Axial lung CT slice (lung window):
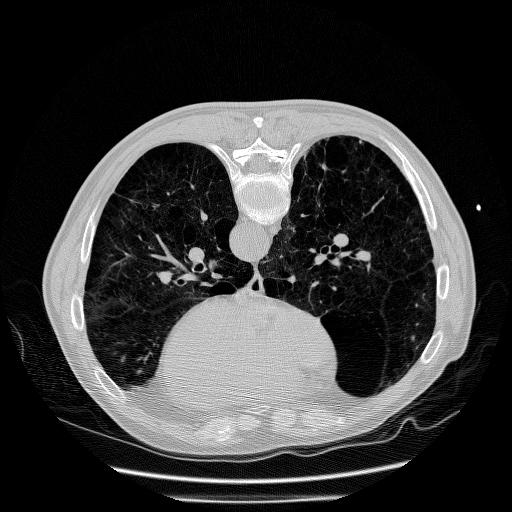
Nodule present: no